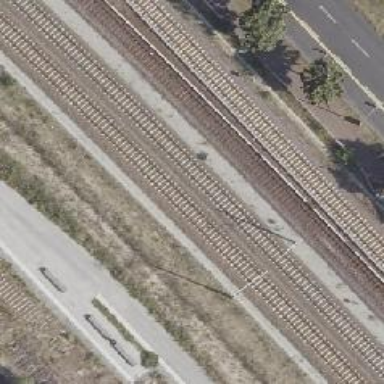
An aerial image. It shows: Railway signal.